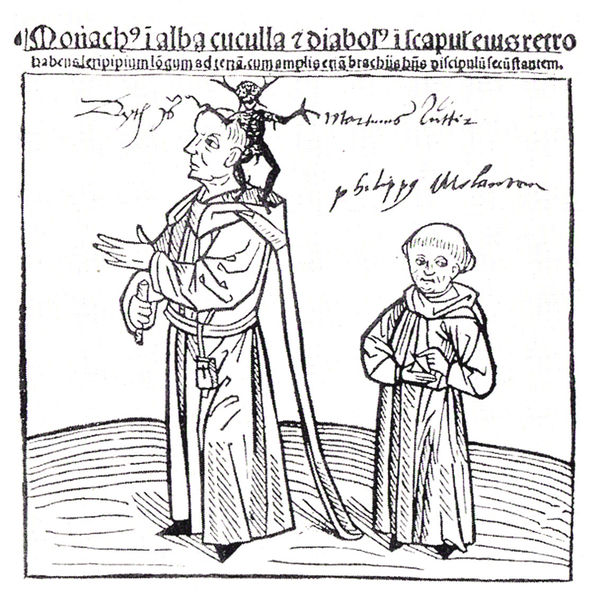
Titel: Die beiden Propheten
Institution: (Seriendruck)
Schlagwörter: gruppe, hand, kopf, mann, weiß, köpfe, männer, profil, schwarz, gürtel, stehen, bildnis, hände, boden, kutte, mantel, gewänder, schulter, holzschnitt, schrift, zwei, schuhe, graphik, klein, nacken, karikatur, druck, schnitt, schraffur, holzstich, text, überschrift, beutel, dämon, gestalten, rolle, teufel, wesen, mönch, geistliche, mönche, männchen, kutten, ungeheuer, teufelchen, handschrift, kaputze, alben, ungehauer, tonsur, latein, lateinisch, skapulier, martin luther, kapuzen, illustraton, kolzschnitt, philipp melachthon, übrschrift, teugfel, skapuleir